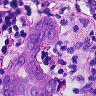
Metastatic tissue present: yes